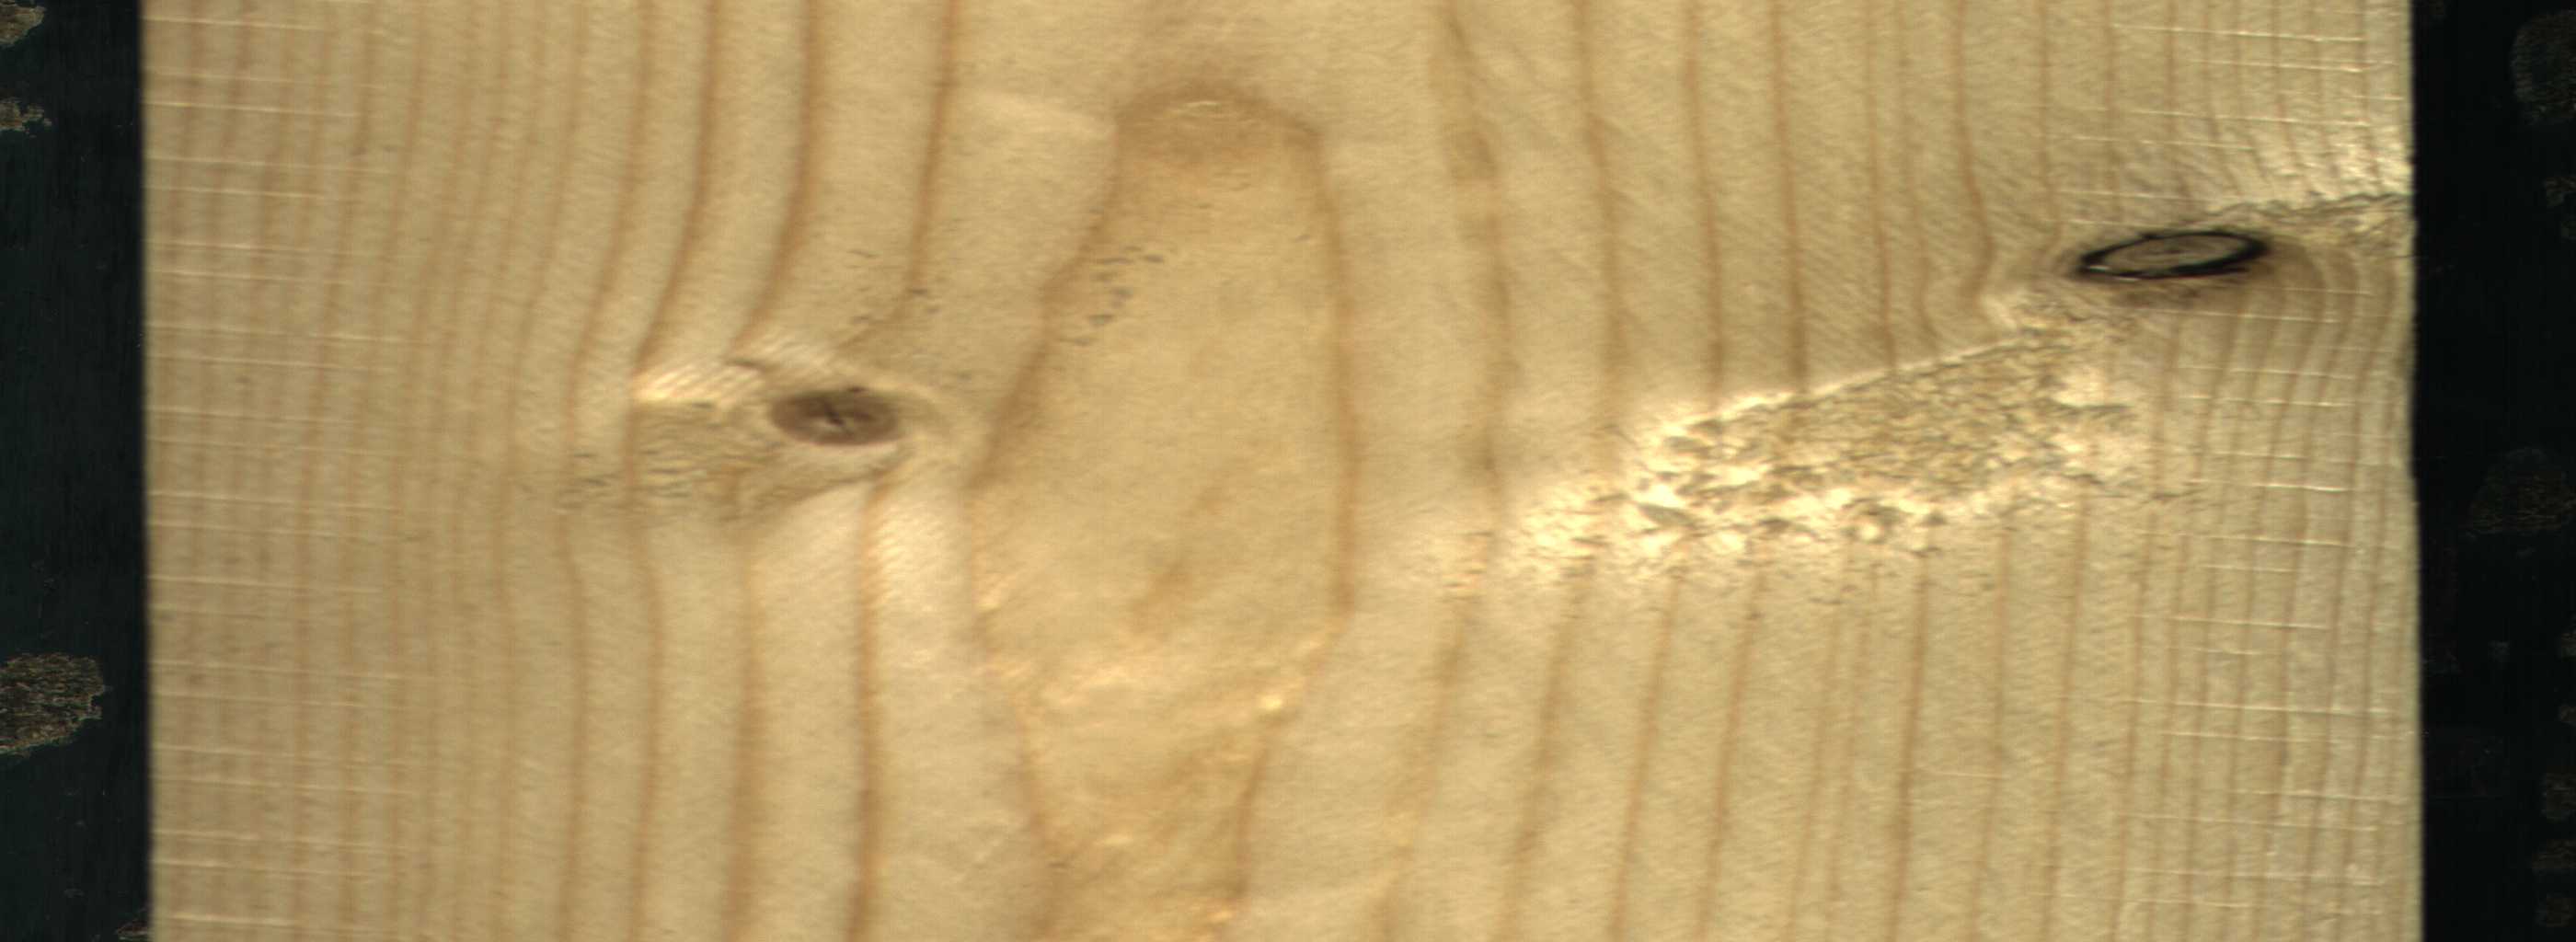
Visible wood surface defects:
Dead_Knot
Live_Knot